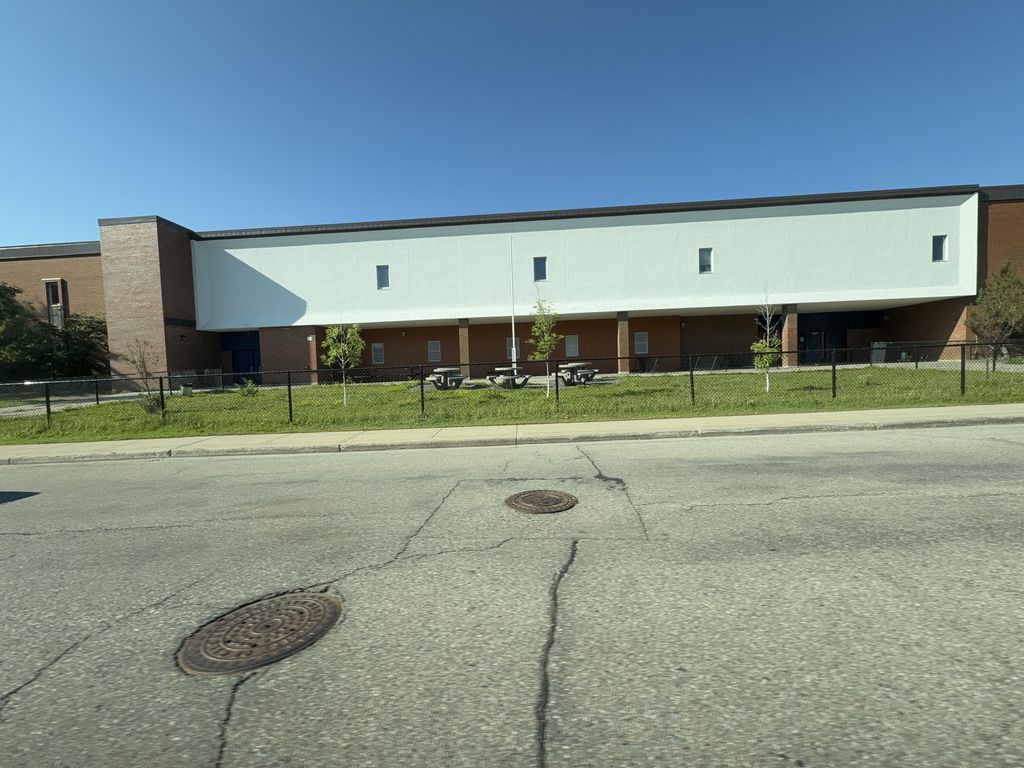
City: calgary